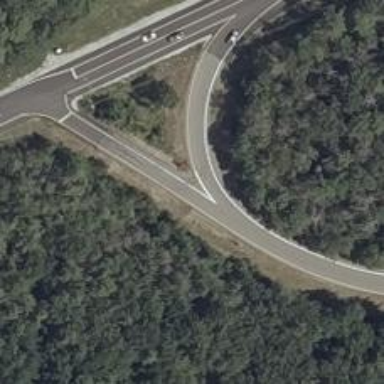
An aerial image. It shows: Asphalt motorway link.